Question: This have to be in vb.net linq, i'm pretty sure I could do it in c#, but I cant find any good enough translator to help me ... even the answers I find here in SO seems to only be written in linq, hence the question which might be a duplicate of a c# one.
That being said, considering these 2 classes :
'''
Public class User
Public Property Name() As String
Public Property Teams As TeamList
Public sub New(d as string, results as TeamList)
me.name = d
me.Teams = results
end sub
end class
Public Class TeamList
Public Property TeamName() As String
Public Property fullscore() As list(of object)
Public sub New(name as string, value as list(of string))
me.TeamName = name
me.fullscore = value
me.fullscore = getFullScore(value) (return a list of object)
end sub
End Class
'''
I'm struggling in the final steps of my linq -to - object : (you can copy /paste this in linqpad)
'''
Sub Main
dim Definition as new Dictionary(of String, object)
definition.add("user1_redTeam-02", new object)
definition.add("user1_redTeam-01", new object)
definition.add("user1_blueTeam-03", new object)
definition.add("user2_redTeam-01", new object)
definition.add("user1_redTeam-03", new object)
definition.add("user1_blueTeam-01",new object)
definition.add("user2_blueTeam-01", new object)
definition.add("user1_blueTeam-02", new object)
definition.add("user2_redTeam-02", new object)
Dim q3 = (From userlists In Definition.Keys.GroupBy(Function(s) s.Split("_")(0)) _
Select New With _
{.UserName = userlists.Key, _
.animationList = (From scList In userlists.GroupBy(Of String)(Function(s) s.Split("-")(0)) _
Select New With {.Team = scList.Key, _
.Score = scList.ToList()})})
q3.dump()
End Sub
'''
this is the result :

now, all I want is to sort the .score attribute (just a simple .sort(), and instead of returning an anonymous q3 object, which I,m cluless to transform, I'd like the q3 to be a list(of User)
it think it should looks like this ... but I cant make it works, i always gets some linq conversion errors :
Unable to cast object of type 'WhereSelectEnumerableIterator'2[System.Linq.IGrouping'2[System.String,System.String],UserQuery+User]' to type 'System.Collections.Generic.List'1[UserQuery+User]'.
'''
Dim q3 as List(of User)= (From userlists In Definition.Keys.GroupBy(Function(s) s.Split("_")(0)) _
Select New User(userlists.Key, (From scList In userlists.GroupBy(Of String)(Function(s) s.Split("-")(0)) _
Select New TeamList(scList.Key, scList.ToList()))))
'''
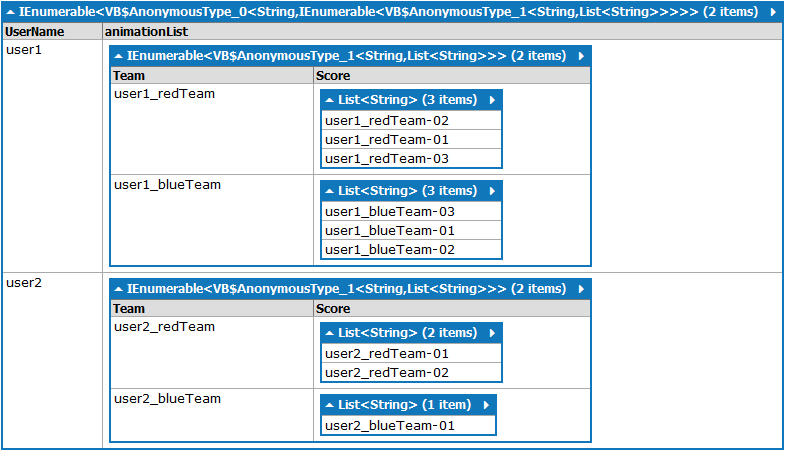
Answer: Your code examples seem to be incorrect - for example, it seems like 'User.Teams' should be a list of some type, not a 'TeamList' object, which isn't really a list. Anyway, with a little modification, this is what I came up with - maybe it's close to what you were looking for (a list of users with the scores sorted). You can paste into LINQPad to run it.
'''
Sub Main
Dim Definition As New Dictionary(of String, Object)
definition.add("user1_redTeam-02", New Object)
definition.add("user1_redTeam-01", New Object)
definition.add("user1_blueTeam-03", New Object)
definition.add("user2_redTeam-01", New Object)
definition.add("user1_redTeam-03", New Object)
definition.add("user1_blueTeam-01",New Object)
definition.add("user2_blueTeam-01", New Object)
definition.add("user1_blueTeam-02", New Object)
definition.add("user2_redTeam-02", New Object)
Dim q3 = (
From userlists In Definition.Keys.GroupBy(Function(s) s.Split("_"c)(0))
Select New User(
userlists.Key,
(From scList In userlists.GroupBy(Function(s) s.Split("-"c)(0))
Select New Team(scList.Key.Split("_"c)(1), scList.OrderBy(Function(s) s).ToList())).ToList()
)
).ToList()
q3.dump()
End Sub
' Define other methods and classes here
Public class User
Public Property Name() As String
Public Property Teams() As List(Of Team)
Public Sub New(d As String, results As List(Of Team))
Me.Name = d
Me.Teams = results
End Sub
End Class
Public Class Team
Public Property TeamName() As String
Public Property FullScore() As List(Of String)
Public Sub New(name As String, value As List(Of String))
Me.TeamName = name
Me.FullScore = value
End Sub
End Class
'''